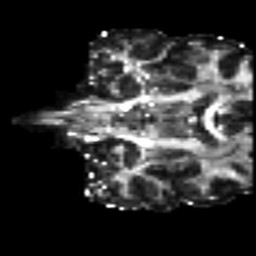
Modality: FA
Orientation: coronal
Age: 23
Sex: male
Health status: healthy
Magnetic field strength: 3 T
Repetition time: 8.4 s
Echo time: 0.0926 s